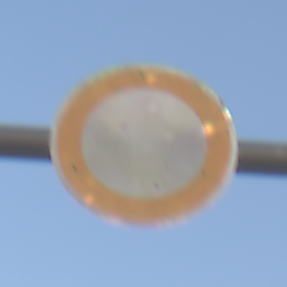
Verkehrszeichen: VerbotFahrzeugeAllerArt
Umgebung: Outdoor, Nature
Tageszeit: SunriseSunset
Wetter: PartlyCloudy
Licht: Natural
Jahreszeit: NotSpecified
Kontrast: HighContrast